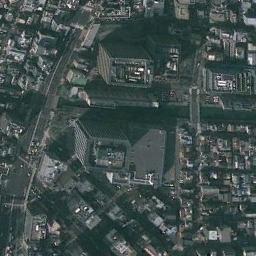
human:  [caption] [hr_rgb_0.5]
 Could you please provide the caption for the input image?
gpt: The commercial area is near the road with many cars .

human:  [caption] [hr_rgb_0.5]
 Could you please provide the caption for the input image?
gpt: There aren't many cars on the road next to the building .

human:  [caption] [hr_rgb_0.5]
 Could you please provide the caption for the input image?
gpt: There are many densely arranged buildings and several roads and many trees in a business district .

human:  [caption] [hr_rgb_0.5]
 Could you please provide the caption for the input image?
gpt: A dense commercial area has lots of buildings of different sizes and heights and some roads go through the commercial area .

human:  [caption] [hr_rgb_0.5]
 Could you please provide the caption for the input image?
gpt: There are many buildings on a commercial area .